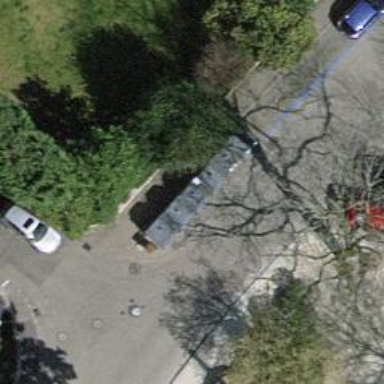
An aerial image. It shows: Recycling container for scrap metal.